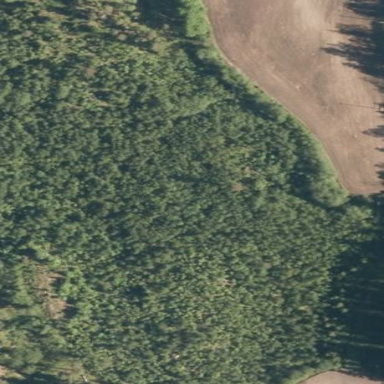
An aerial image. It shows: Scrub area designated for logging.